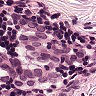
Metastatic tissue present: yes